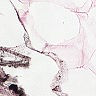
Metastatic tissue present: no